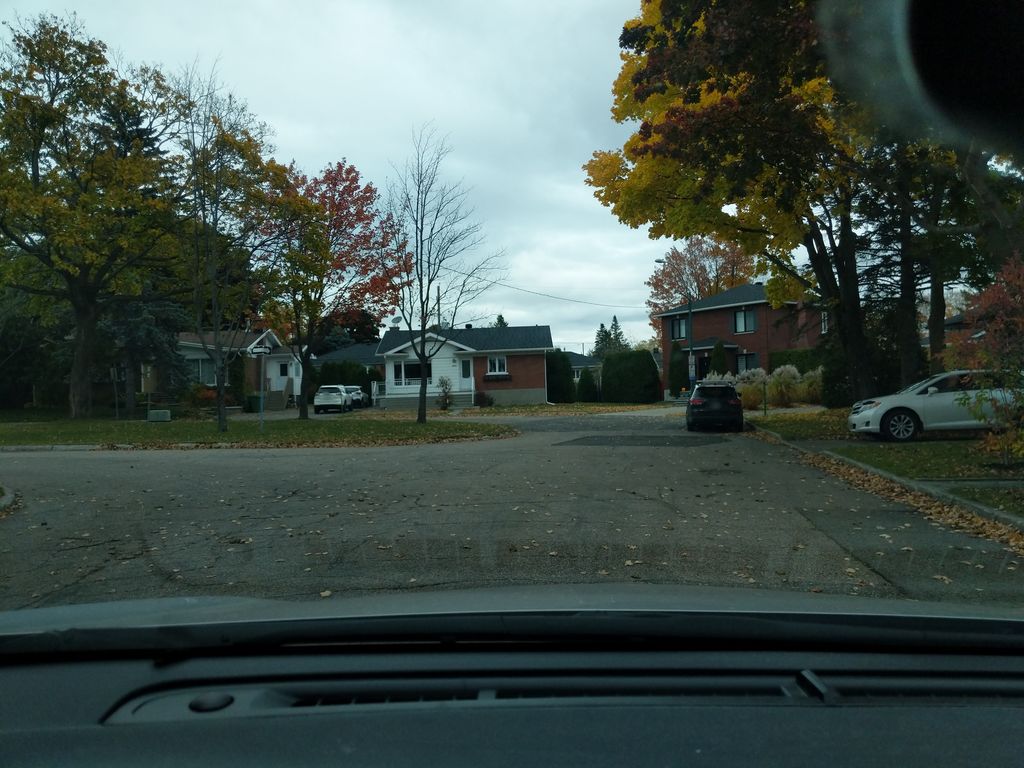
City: quebec_city